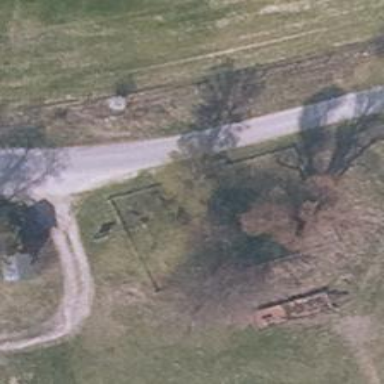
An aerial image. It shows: Graveyard.